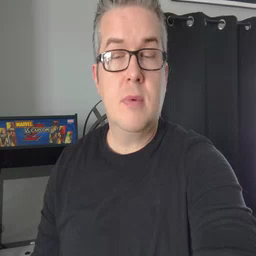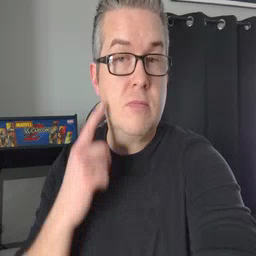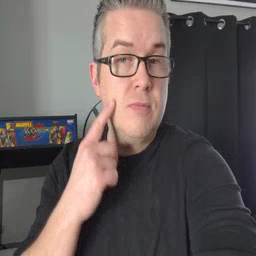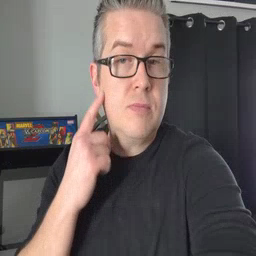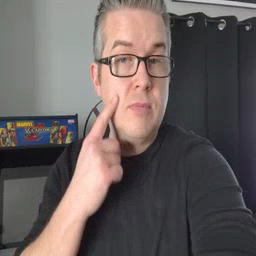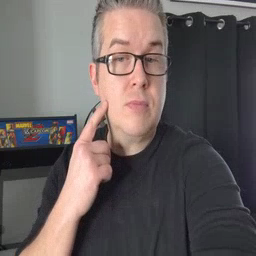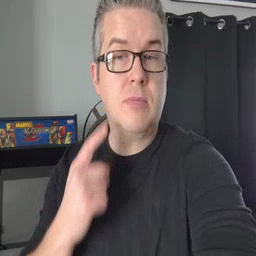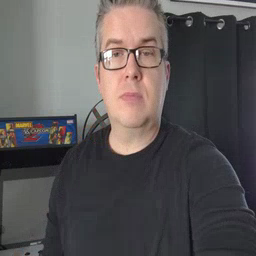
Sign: cheek